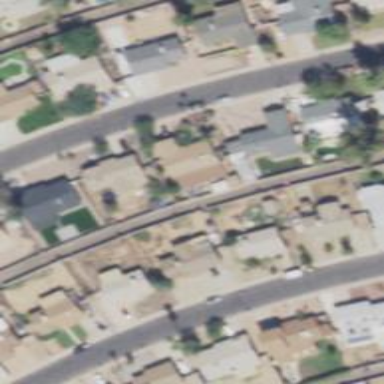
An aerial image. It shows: Alleyway designated as service road.